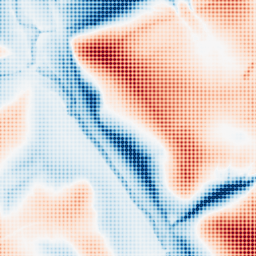
Category: trend_removal
Decomposition family: local_polynomial
Decomposition parameters: window_size: 101
degree: 2
Upsampling method: sinc_blackman
Upsampling parameters: scale: 4
kernel_size: 4
Upsampling scale: 4